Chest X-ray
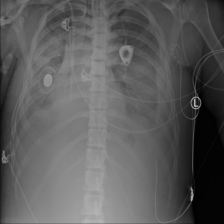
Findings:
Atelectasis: negative
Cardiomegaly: negative
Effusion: negative
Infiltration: negative
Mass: negative
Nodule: negative
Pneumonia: negative
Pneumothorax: negative
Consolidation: negative
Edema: negative
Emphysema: negative
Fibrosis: negative
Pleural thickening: negative
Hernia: negative